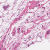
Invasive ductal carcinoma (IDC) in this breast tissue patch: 0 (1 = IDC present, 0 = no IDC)